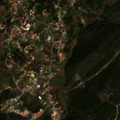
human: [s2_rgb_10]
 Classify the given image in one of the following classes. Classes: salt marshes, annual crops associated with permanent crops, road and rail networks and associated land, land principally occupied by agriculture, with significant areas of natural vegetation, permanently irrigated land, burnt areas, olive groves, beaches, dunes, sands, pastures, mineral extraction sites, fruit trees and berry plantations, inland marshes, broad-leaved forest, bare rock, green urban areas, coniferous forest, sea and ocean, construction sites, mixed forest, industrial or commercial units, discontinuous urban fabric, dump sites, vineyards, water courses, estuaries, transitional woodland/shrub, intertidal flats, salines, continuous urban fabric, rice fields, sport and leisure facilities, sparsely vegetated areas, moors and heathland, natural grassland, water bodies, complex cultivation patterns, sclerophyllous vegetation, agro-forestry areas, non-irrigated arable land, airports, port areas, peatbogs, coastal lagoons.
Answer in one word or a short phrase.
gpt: discontinuous urban fabric, olive groves, annual crops associated with permanent crops, sclerophyllous vegetation, transitional woodland/shrub